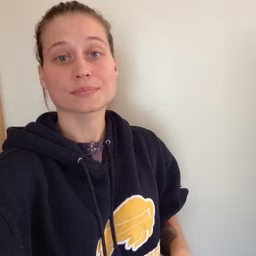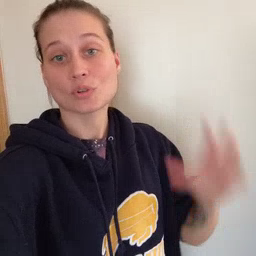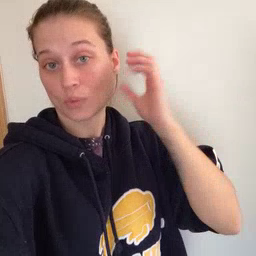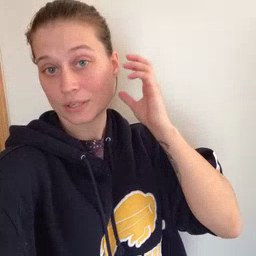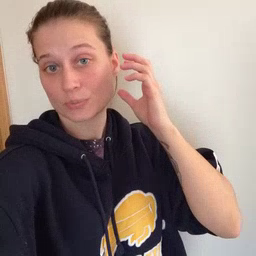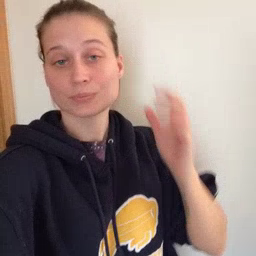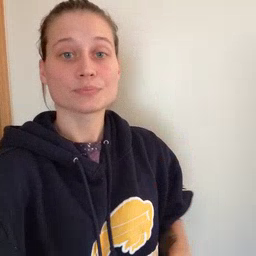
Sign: radio